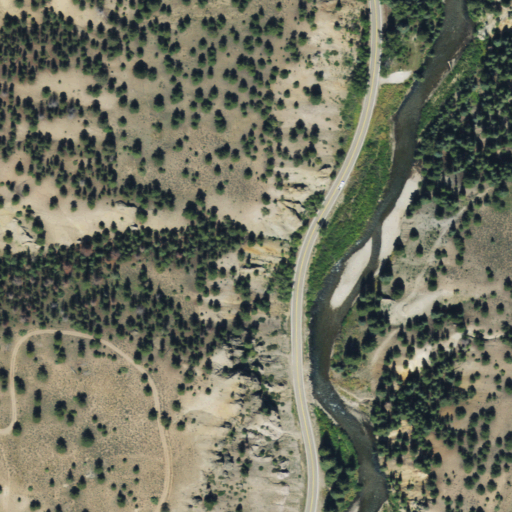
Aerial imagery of valley in Colorado named Hobo Gulch containing evergreen forest, shrub, medium intensity development, low intensity development, woody wetlands, open water, and open development